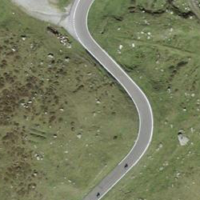
EUNIS habitat code: 26
Species observed at this site:
Falco tinnunculus